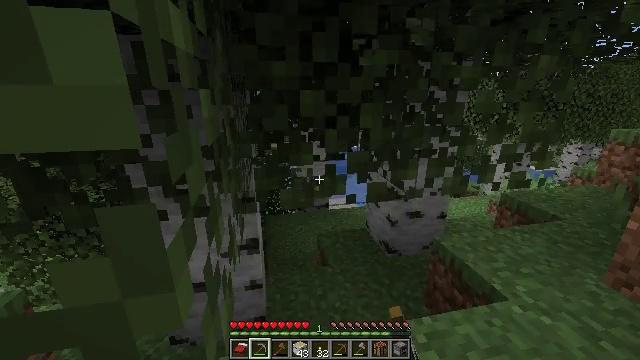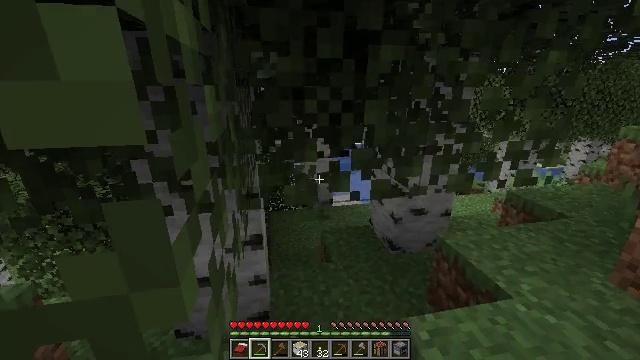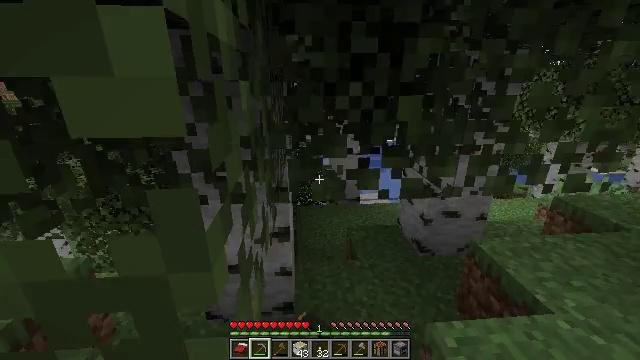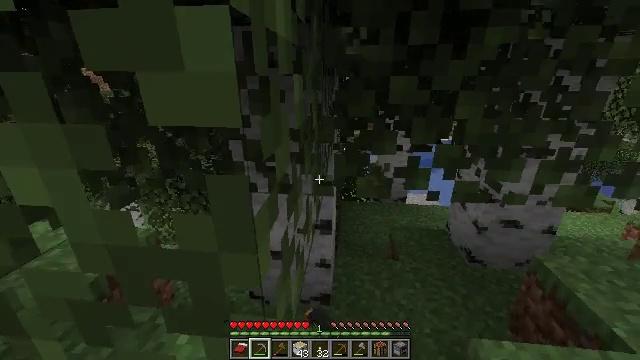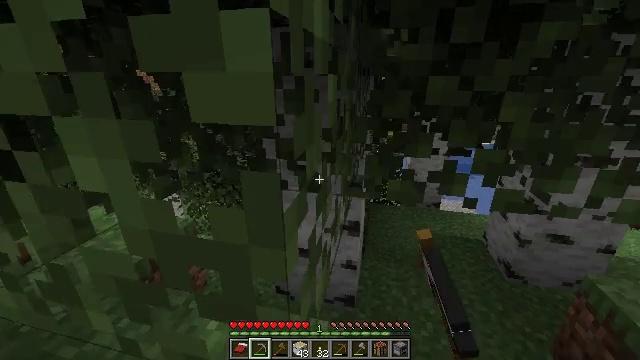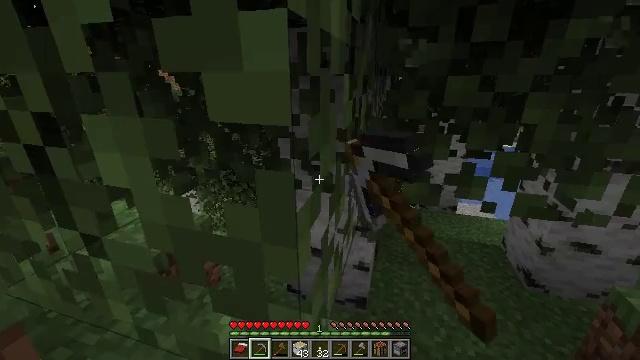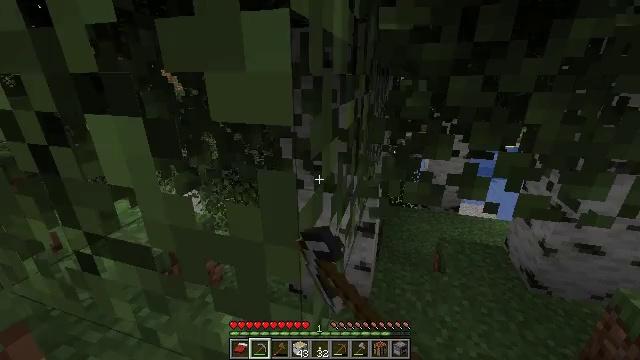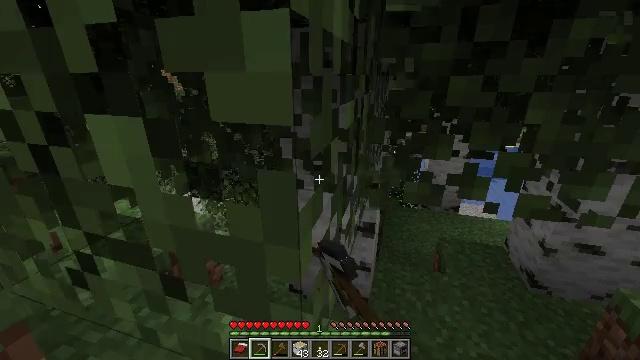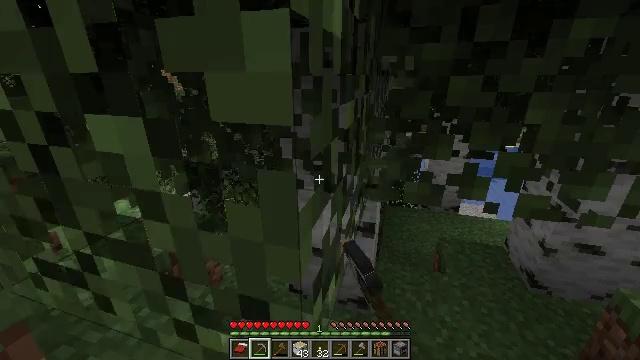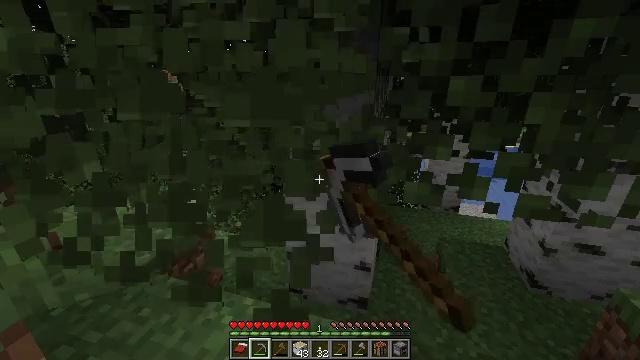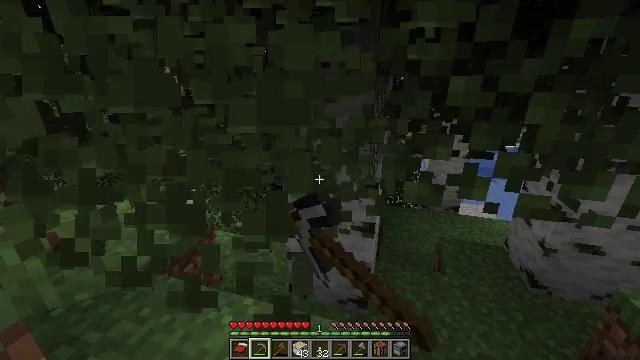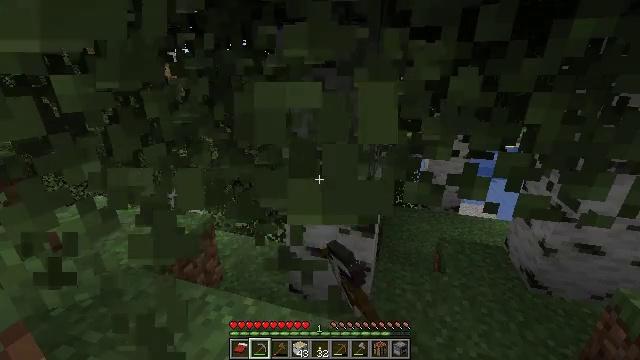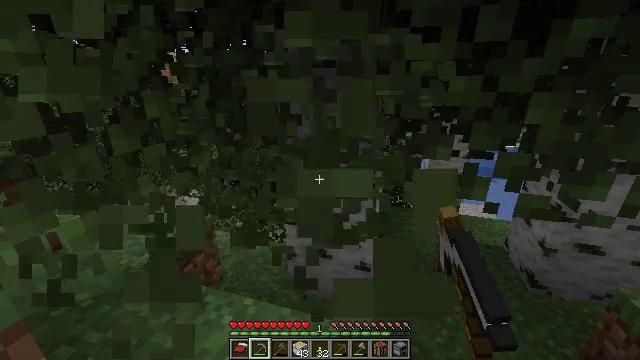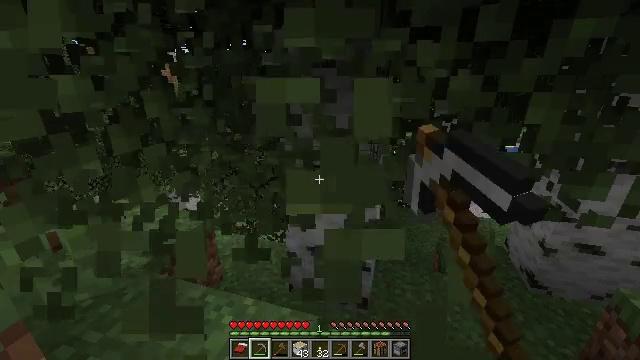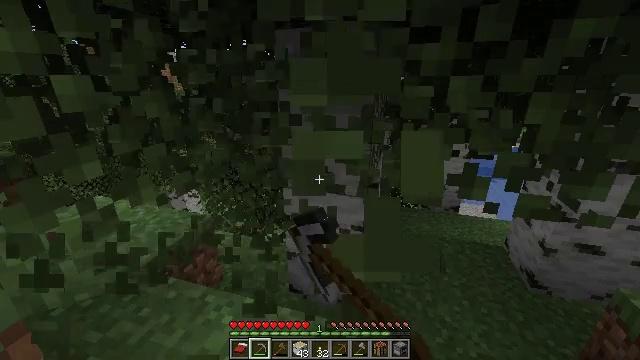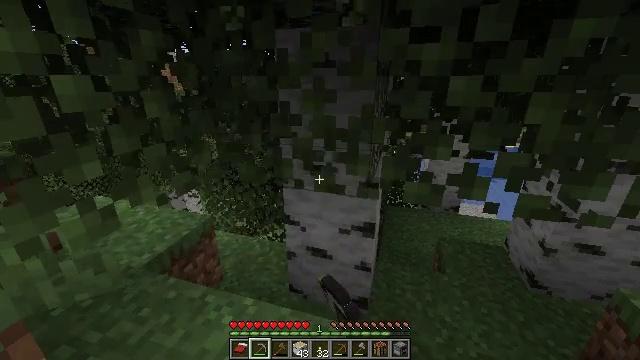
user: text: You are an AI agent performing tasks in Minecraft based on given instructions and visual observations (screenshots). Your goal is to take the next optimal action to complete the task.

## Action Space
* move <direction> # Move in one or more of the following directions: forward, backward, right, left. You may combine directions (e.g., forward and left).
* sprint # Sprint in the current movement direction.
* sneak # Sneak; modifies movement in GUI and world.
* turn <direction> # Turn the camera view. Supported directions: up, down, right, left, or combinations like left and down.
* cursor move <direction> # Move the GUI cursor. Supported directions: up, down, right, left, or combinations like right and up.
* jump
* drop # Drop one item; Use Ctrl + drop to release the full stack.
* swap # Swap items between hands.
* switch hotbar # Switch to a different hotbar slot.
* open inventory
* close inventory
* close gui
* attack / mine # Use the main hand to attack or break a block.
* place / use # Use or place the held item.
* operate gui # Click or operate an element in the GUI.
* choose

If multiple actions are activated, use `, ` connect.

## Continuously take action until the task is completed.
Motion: motion action
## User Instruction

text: Harvest birch leaves for decorations.
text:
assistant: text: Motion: attack / mine
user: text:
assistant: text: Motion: turn left, attack / mine
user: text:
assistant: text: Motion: turn left and down, attack / mine
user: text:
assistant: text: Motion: turn left, attack / mine
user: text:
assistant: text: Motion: turn left, attack / mine
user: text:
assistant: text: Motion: attack / mine
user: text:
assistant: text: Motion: attack / mine
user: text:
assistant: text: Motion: attack / mine
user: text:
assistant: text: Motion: attack / mine
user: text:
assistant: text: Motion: attack / mine
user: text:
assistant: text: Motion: attack / mine
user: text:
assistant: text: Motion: attack / mine
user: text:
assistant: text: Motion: attack / mine
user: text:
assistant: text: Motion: attack / mine
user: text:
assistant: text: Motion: attack / mine
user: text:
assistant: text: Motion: attack / mine
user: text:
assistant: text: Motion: turn left, attack / mine
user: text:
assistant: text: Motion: turn left and up, attack / mine
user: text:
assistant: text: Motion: turn left and up, attack / mine
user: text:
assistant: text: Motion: turn left and up, attack / mine
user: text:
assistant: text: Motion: turn left, attack / mine
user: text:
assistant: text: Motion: attack / mine
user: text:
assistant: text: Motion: attack / mine
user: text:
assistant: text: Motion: attack / mine
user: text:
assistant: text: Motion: attack / mine
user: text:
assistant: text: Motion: attack / mine
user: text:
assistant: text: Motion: attack / mine
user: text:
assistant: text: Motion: attack / mine
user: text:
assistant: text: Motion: attack / mine
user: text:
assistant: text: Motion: attack / mine